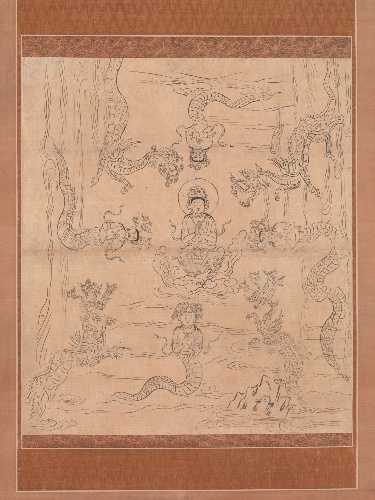
Title: 請雨経曼荼羅図像|Iconographic Drawing of a Rainmaking Mandala
Date: 12th century
Object type: Hanging scroll
Classification: Paintings
Medium: Hanging scroll; ink on paper
Culture: Japan
Period: Heian period (794–1185)
Dimensions: Image: 23 3/8 × 20 3/8 in. (59.4 × 51.8 cm)
Overall with mounting: 59 3/8 × 25 3/8 in. (150.8 × 64.5 cm)
Overall with knobs: 59 3/8 × 27 3/4 in. (150.8 × 70.5 cm)
Department: Asian Art
Credit line: The Harry G. C. Packard Collection of Asian Art, Gift of Harry G. C. Packard, and Purchase, Fletcher, Rogers, Harris Brisbane Dick, and Louis V. Bell Funds, Joseph Pulitzer Bequest, and The Annenberg Fund Inc. Gift, 1975
Accession year: 1975
Repository: Metropolitan Museum of Art, New York, NY
Tags: Mythical Creatures|Buddhism|Dragons|Bodhisattvas